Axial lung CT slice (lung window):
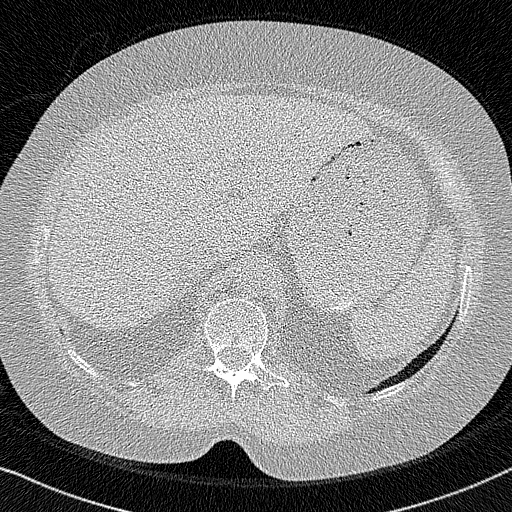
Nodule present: no